Interaction volume radius: 5 \u00c5
Interaction volume height: 15 \u00c5
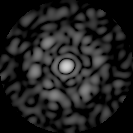
Disorder parameter: 0.7029